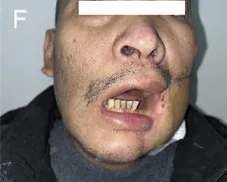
(F) 6 months post-operation.
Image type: medical_photograph (skin_photograph)